Question: Hello I was wondering if it's possible to add a background image to a single table cell? If you look at the image I have below I would like the green background image I have to be in those cells.

My code for the table is,
'''
<table class="TFtable" style="height: 448px;" width="1007">
<tbody>
<tr>
<td style="background-color: #000000;">
<p><span style="font-size: 200%; color: #749d36;"> Pricing</span></p>
<p><span style="font-size: 200%;"> Structure</span></p>
</td>
<td style="text-align: center;">
<p><span style="font-size: medium;">Professional</span></p>
<p><span style="font-size: medium;">Resume</span></p>
<br /><br />
<p><span style="font-size: xx-large; color: #749d36;">$199</span></p>
</td>
<td style="text-align: center;">
<p>Managerial</p>
<p>Resume</p>
<p>$299</p>
</td>
<td style="text-align: center;">
<p><span style="font-size: medium;">Executive</span></p>
<p><span style="font-size: medium;">Resume</span></p>
<br /><br />
<p><span style="font-size: xx-large; color: #749d36;">$399</span></p>
</td>
<td style="text-align: center;">
<p>C-Suite</p>
<p>Resume</p>
<p>$499</p>
</td>
</tr>
<tr>
<td style="text-align: center;"><span style="font-size: medium;">Resume Specs</span></td>
<td style="text-align: center;"><span style="font-size: small;">2-3 pg resume</span></td>
<td style="text-align: center;">4-5 pg resume</td>
<td style="text-align: center;">
<p>+ cover sheet and</p>
<p>graphics</p>
</td>
<td style="text-align: center;">+ standalone bio pg</td>
</tr>
<tr>
<td style="text-align: center;"><span style="font-size: medium;">Phone Interview</span></td>
<td style="text-align: center;"><img src="images/greentick.png" alt="" width="24" height="24" /></td>
<td style="text-align: center;"><img src="images/greentick.png" alt="" width="24" height="24" /></td>
<td style="text-align: center;"><img src="images/greentick.png" alt="" width="24" height="24" /></td>
<td style="text-align: center;">
<p><img src="images/greentick.png" alt="" width="24" height="24" /></p>
</td>
</tr>
<tr>
<td style="text-align: center;"><span style="font-size: medium;">Draft To Approve</span></td>
<td style="text-align: center;"><img src="images/greentick.png" alt="" width="24" height="24" /></td>
<td style="text-align: center;"><img src="images/greentick.png" alt="" width="24" height="24" /></td>
<td style="text-align: center;"><img src="images/greentick.png" alt="" width="24" height="24" /></td>
<td style="text-align: center;">
<p><img src="images/greentick.png" alt="" width="24" height="24" /></p>
</td>
</tr>
<tr>
<td style="text-align: center;"><span style="font-size: medium;">Template Options</span></td>
<td style="text-align: center;"> </td>
<td style="text-align: center;"> </td>
<td style="text-align: center; vertical-align: middle;"><br /><img src="images/greentick.png" alt="" width="24" height="24" /></td>
<td style="text-align: center;"><img src="images/greentick.png" alt="" width="24" height="24" /></td>
</tr>
<tr>
<td style="text-align: center;"><span style="font-size: medium;">Extras</span></td>
<td style="text-align: center;"> </td>
<td style="text-align: center;"> </td>
<td style="text-align: center;">
<p>+ free LinkedIn</p>
<p>profile</p>
</td>
<td style="text-align: center;">
<p>+ free LinkedIn</p>
<p>profile</p>
</td>
</tr>
<tr>
<td style="text-align: center;"><span style="font-size: medium;">Delivery</span></td>
<td style="text-align: center;">
<p>.docx &amp; .pdf</p>
<p>versions</p>
</td>
<td style="text-align: center;">
<p>.docx &amp; .pdf</p>
<p>versions</p>
</td>
<td style="text-align: center;">
<p>.docx &amp; .pdf</p>
<p>versions</p>
</td>
<td style="text-align: center;">
<p>.docx &amp; .pdf</p>
<p>versions</p>
</td>
</tr>
<tr>
<td style="text-align: center;"><span style="font-size: medium;">Cover Letter</span></td>
<td style="text-align: center;"><br />+ $50<br /><br /></td>
<td style="text-align: center;"><br />+ $50<br /><br /></td>
<td style="text-align: center;"><br />+ $50<br /><br /></td>
<td style="text-align: center;"><br />+ $50<br /><br /></td>
</tr>
<tr>
<td style="background-color: #000000; text-align: center;">
<p>If you're not sure where</p>
<p>your job would fit, please</p>
<p>get in touch to discuss </p>
<p>your requirements.</p>
</td>
<td style="text-align: center;">
<p>Vocations (such as</p>
<p>Teaching &amp; Nursing)</p>
<p>Early Career Professionals</p>
</td>
<td style="text-align: center;">
<p>Managers and Senior</p>
<p>Professionals (Lawyers,</p>
<p>Medical Doctors), BDMs,</p>
<p>Consultants...</p>
</td>
<td style="text-align: center;">
<p>Senior Managers and Exec</p>
<p>Directors (Operations</p>
<p>Managers, GMs, Heads of</p>
<p>Department</p>
</td>
<td style="text-align: center;">
<p>CEOs, CFOs, COOs, CIOs,</p>
<p>Managing Directors, Board</p>
<p>Members &amp; Non-Execs,</p>
<p>Practice Directors &amp; Principals</p>
</td>
</tr>
</tbody>
</table>
<p> </p>
'''
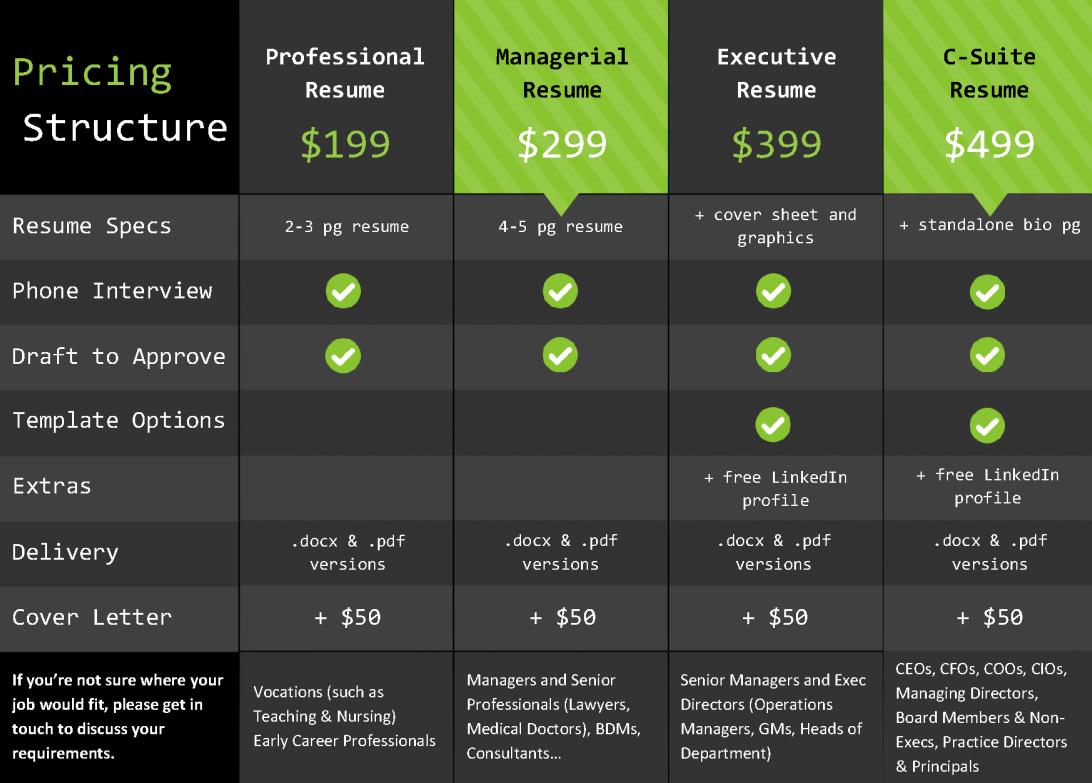
Answer: This can be achieved using CSS:
First you will need to create an ID for the table cell that you wish to have an image as the background.
After this, you will need to do this in CSS:
'''
#tableCellWithBackground {
background-image: url("<The location of your image in your webspace, or the url of the image.");
}
'''
This should work, tell me if there is a bug or something wrong.